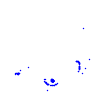
Particle: proton